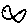
Label: fish